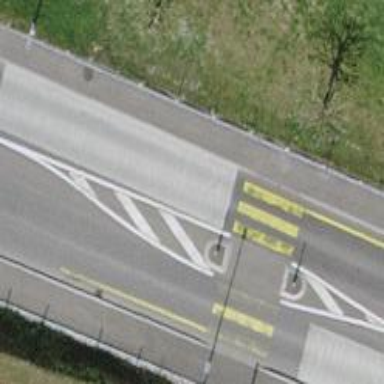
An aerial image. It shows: Marked crossing with pedestrian island.